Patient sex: F
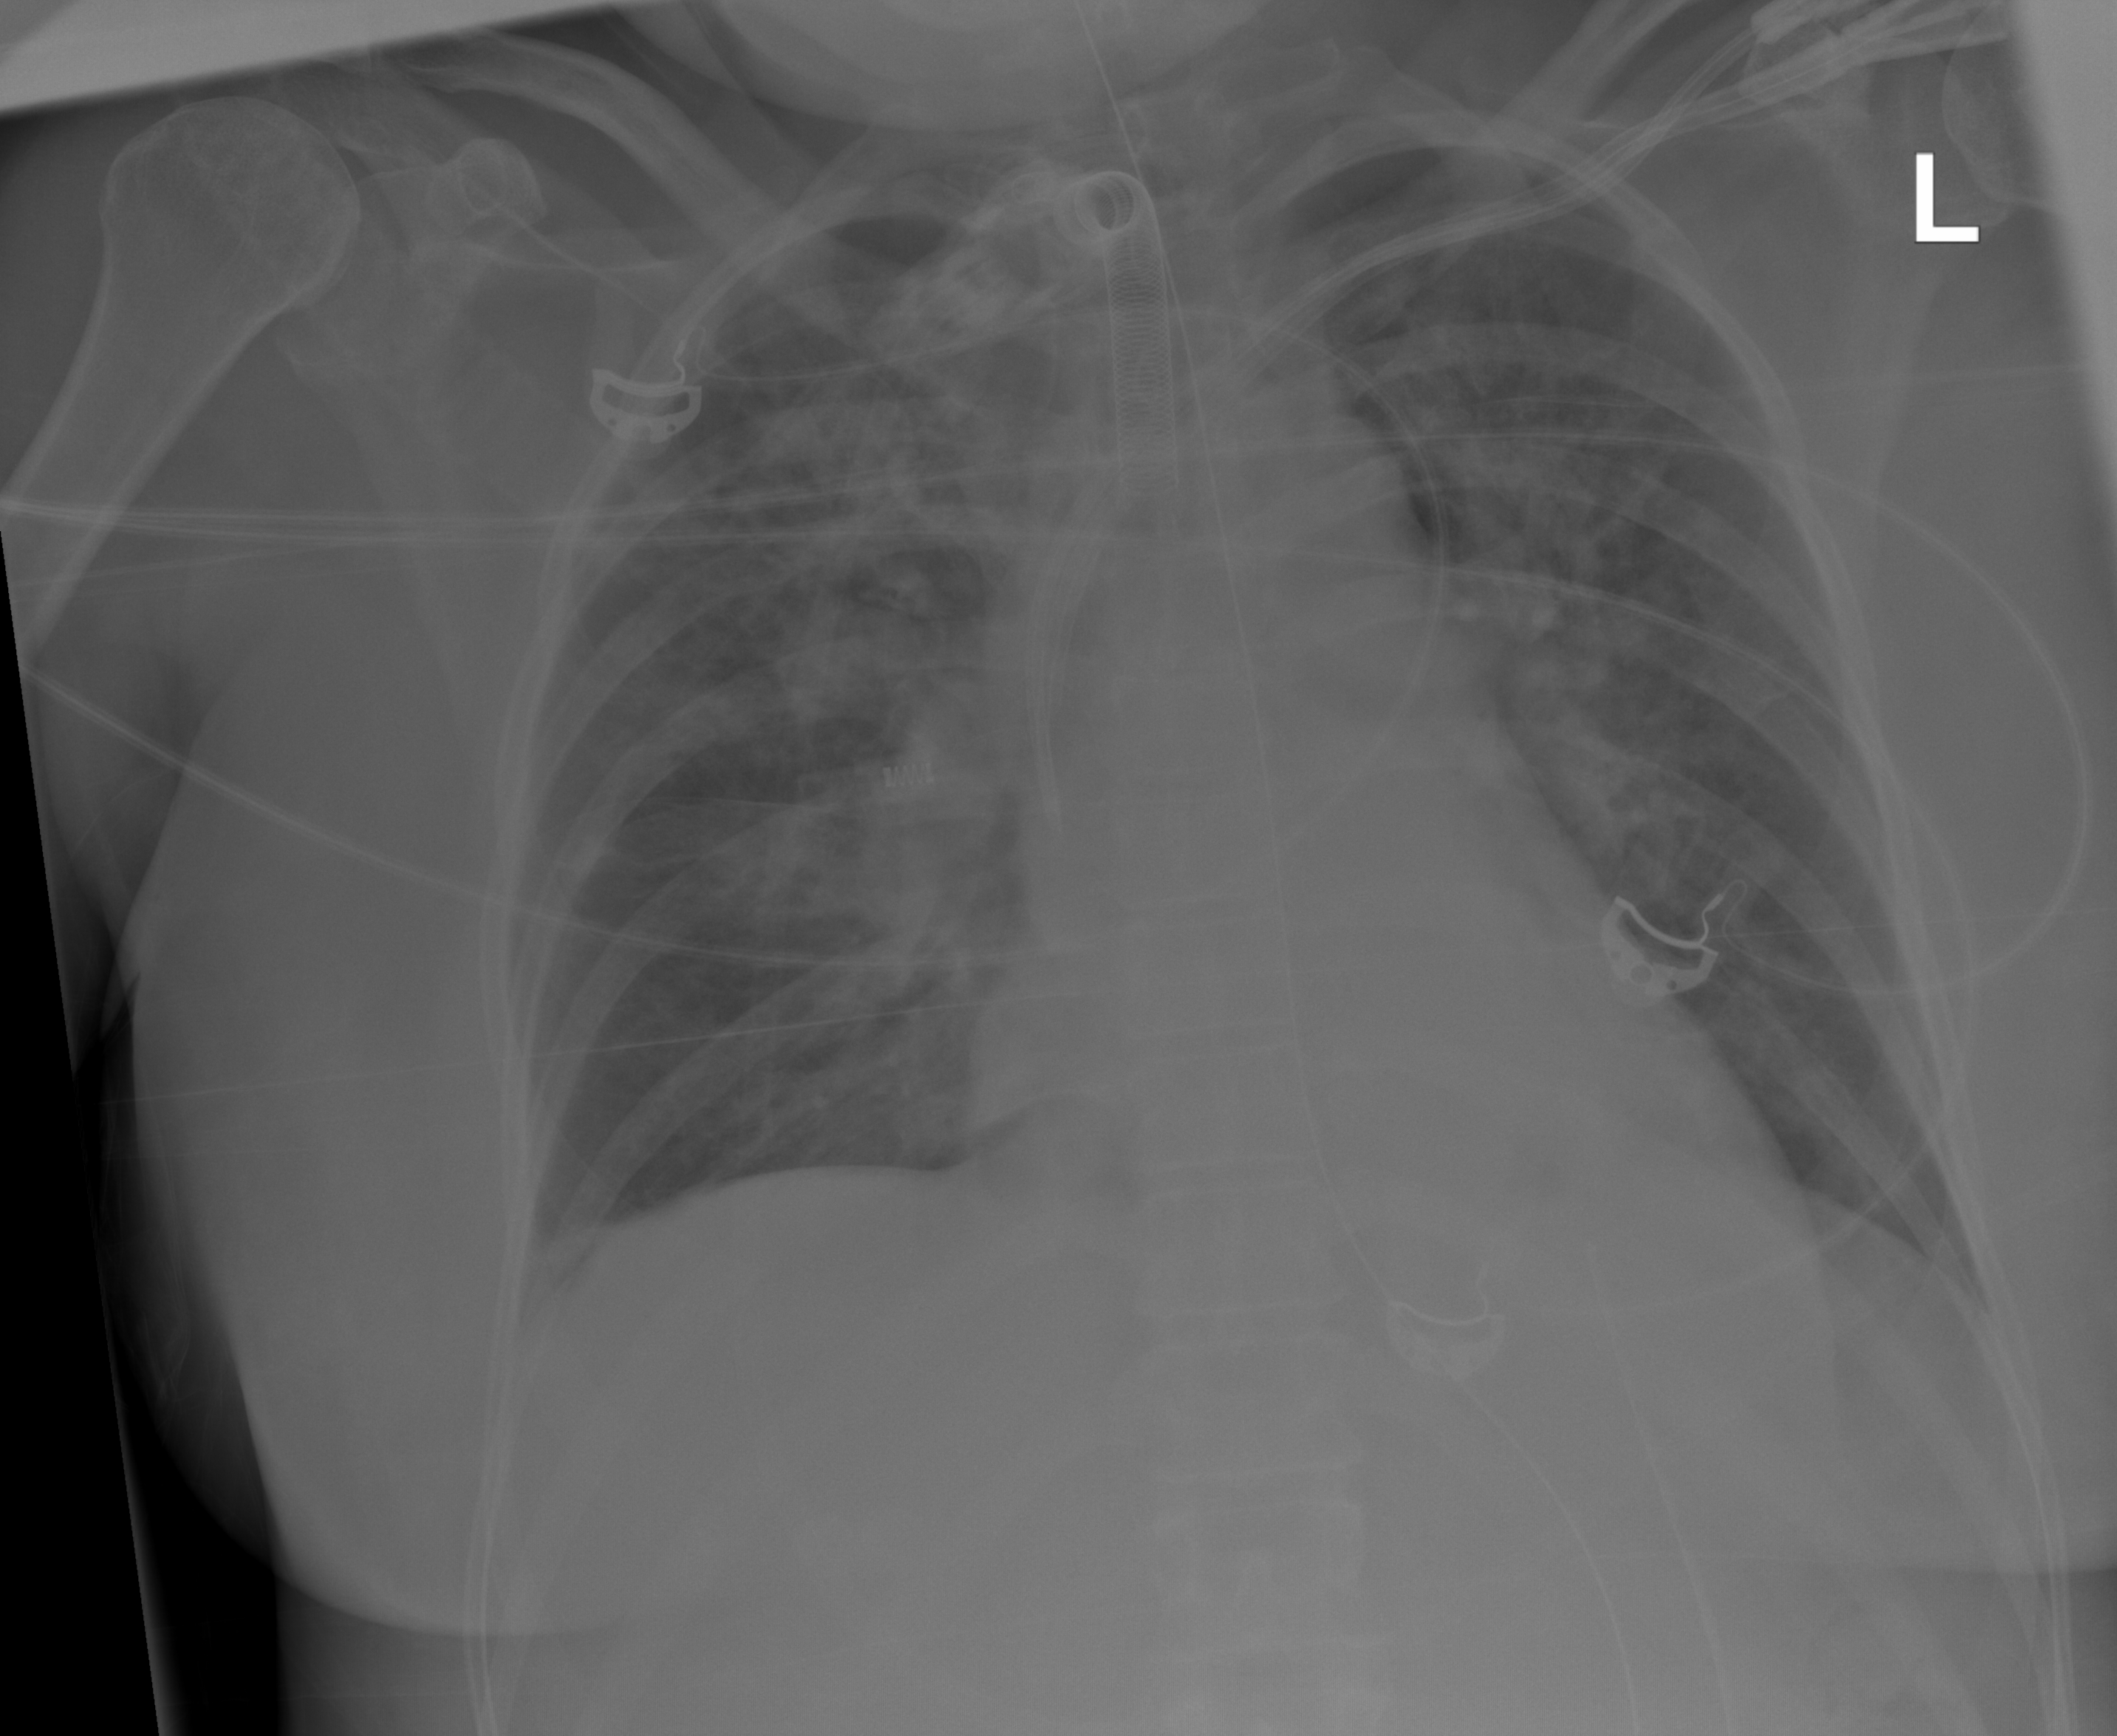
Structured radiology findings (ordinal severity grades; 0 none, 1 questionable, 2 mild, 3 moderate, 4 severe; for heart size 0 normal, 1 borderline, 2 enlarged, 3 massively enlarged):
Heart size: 1
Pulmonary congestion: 2
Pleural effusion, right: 0
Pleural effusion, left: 0
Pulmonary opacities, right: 3
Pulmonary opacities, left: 3
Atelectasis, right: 0
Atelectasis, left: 0